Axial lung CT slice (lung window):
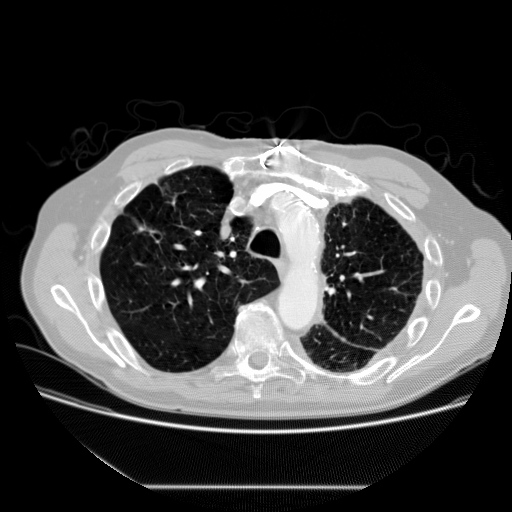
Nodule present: no